Question: I have an existing form which has fields pretty close together. I want to get the error messages in a little popup instead of the regular lable beside the field.
To be more precise, this is the style i want for my error message.

Any clues on how to find the styles applied to the error message and how to change them?
Thanks in advance.
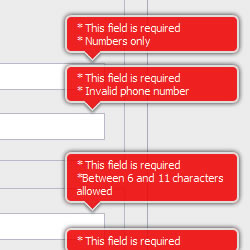
Answer: <URL> is slightly more complex than simply changing the error 'class' or message styles.
You must focus your efforts on the 'errorPlacement' and 'success' callback functions. See documentation: <URL>
Optionally, you can install another plugin that will create these tooltips for you. I use Tooltipster, but how you integrate the tooltip plugin depends on what methods are made available by its developer.
---
First, initialize the Tooltipster plugin (<URL> on specific 'form' elements that will display errors:
'''
$(document).ready(function () {
// initialize tooltipster on form input elements
$('#myform input[type="text"]').tooltipster({
trigger: 'custom', // default is 'hover' which is no good here
onlyOne: false, // allow multiple tips to be open at a time
position: 'right' // display the tips to the right of the element
});
});
'''
Second, use <URL> to automatically show and hide the tooltips as follows:
'''
$(document).ready(function () {
// initialize validate plugin on the form
$('#myform').validate({
// any other options & rules,
errorPlacement: function (error, element) {
$(element).tooltipster('update', $(error).text());
$(element).tooltipster('show');
},
success: function (label, element) {
$(element).tooltipster('hide');
}
});
});
'''
<URL>
---
Source: <URL>